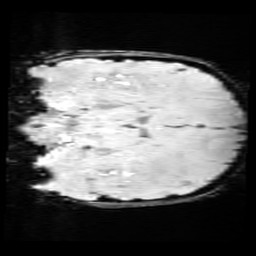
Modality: SWI
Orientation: coronal
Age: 11
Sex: female
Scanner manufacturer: siemens
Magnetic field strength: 3 T
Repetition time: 0.027 s
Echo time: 0.02 s